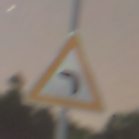
Verkehrszeichen: KurveLinks
Umgebung: Outdoor, Suburban
Tageszeit: Night
Wetter: Clear
Licht: Artificial
Jahreszeit: NotSpecified
Kontrast: MediumContrast